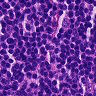
Metastatic tissue present: no